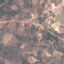
Label: PermanentCrop